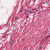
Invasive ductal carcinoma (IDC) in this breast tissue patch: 0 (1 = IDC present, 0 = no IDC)